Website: lowes
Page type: review-order
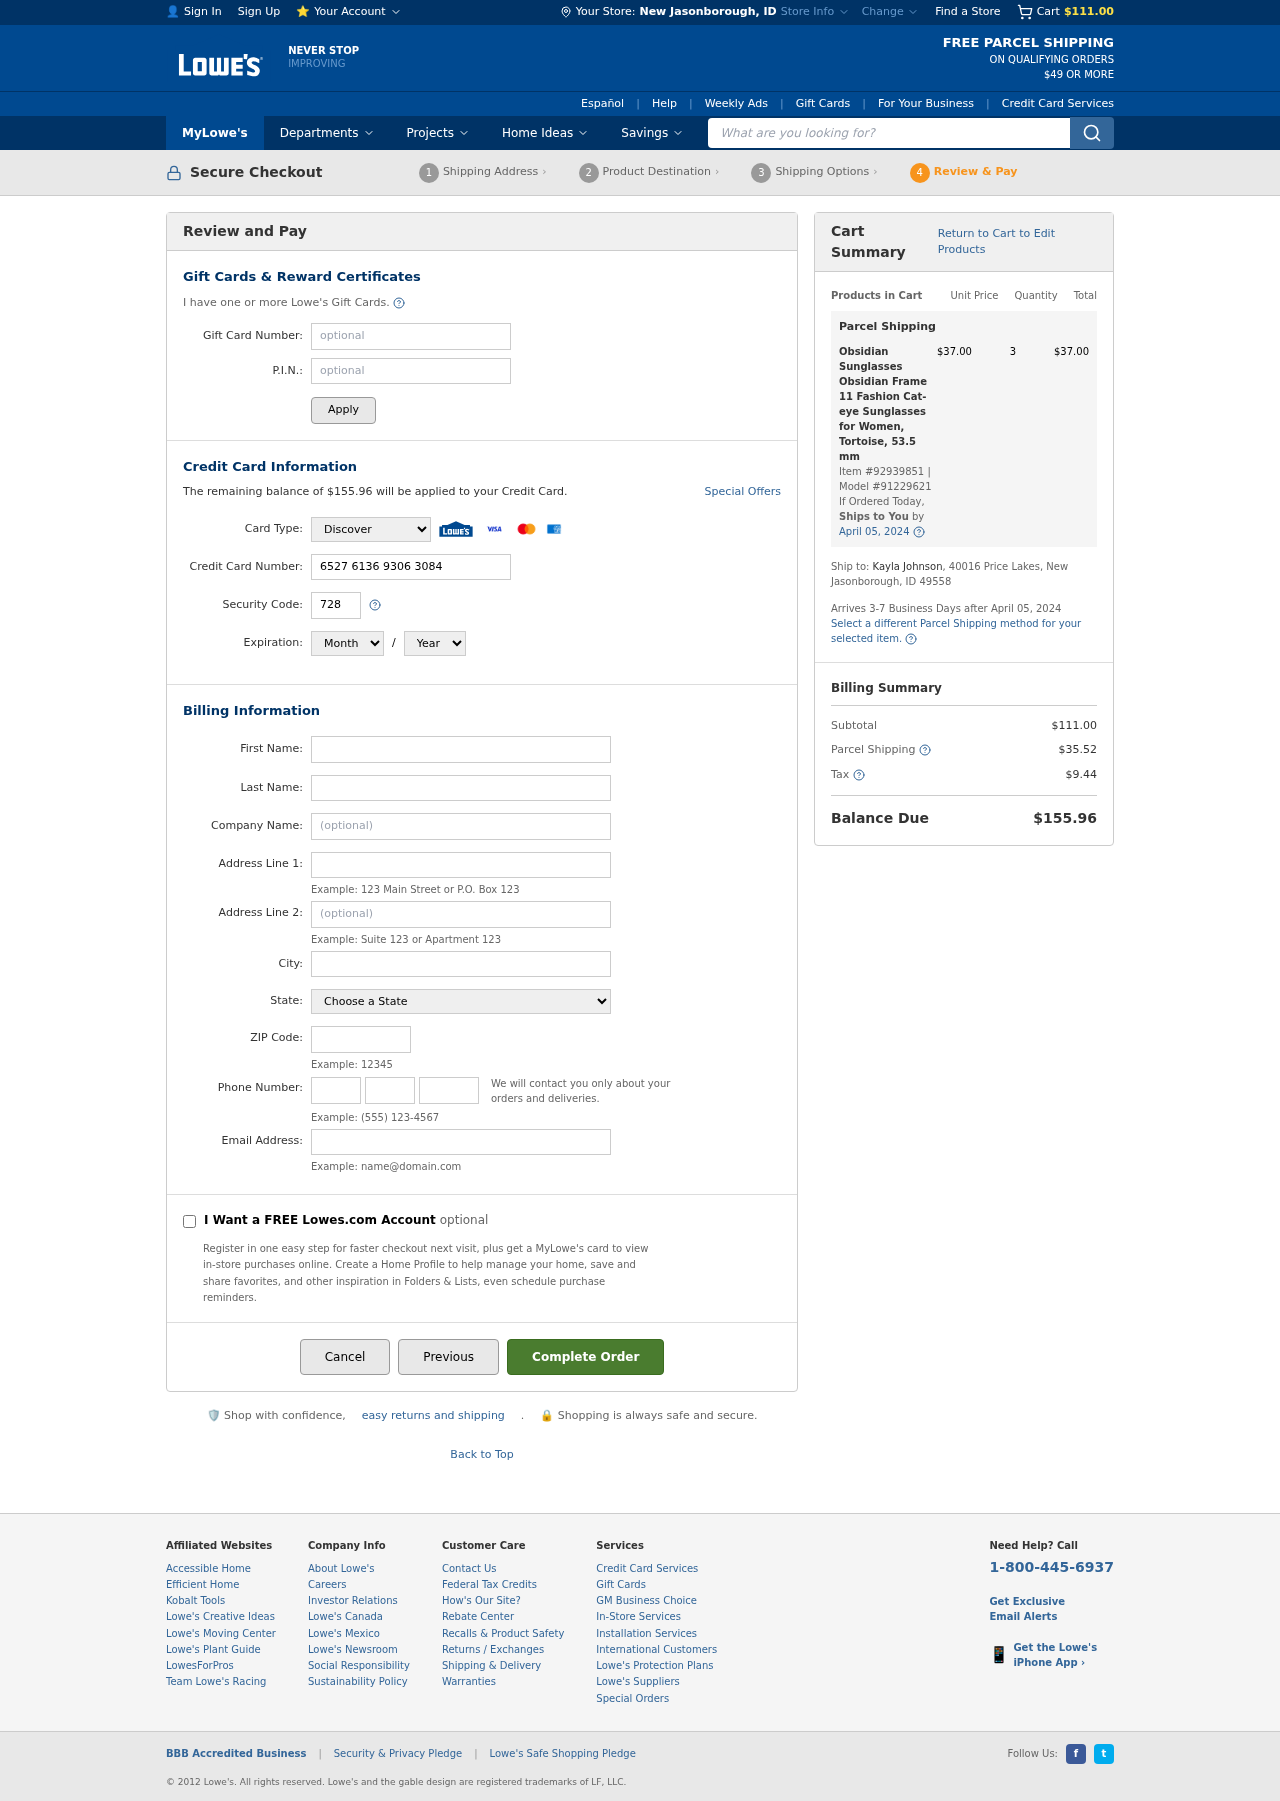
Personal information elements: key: PII_CARD_CVV
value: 728
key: PII_CARD_EXPIRY_MONTH
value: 02
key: PII_CARD_EXPIRY_YEAR
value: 29
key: PII_CARD_NUMBER
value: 6527 6136 9306 3084
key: PII_CARD_TYPE
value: Discover
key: PII_CITY
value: New Jasonborough
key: PII_CITY_STATE
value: New Jasonborough, ID
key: PII_COMPANY
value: Snyder Group
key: PII_EMAIL
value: kaylajohnson@hotmail.com
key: PII_FIRSTNAME
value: Kayla
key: PII_LASTNAME
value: Johnson
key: PII_PHONE_AREA
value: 396
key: PII_PHONE_PREFIX
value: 300
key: PII_PHONE_SUFFIX
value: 7224
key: PII_POSTCODE
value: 49558
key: PII_STATE
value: Idaho
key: PII_STREET
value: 40016 Price Lakes
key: PII_STREET2
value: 40016 Price Lakes
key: PII_STREET2
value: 0548 Wright Drive
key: PII_FULLNAME2
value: Kayla Johnson
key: PII_CITY_STATE_ZIP2
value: New Jasonborough, ID 49558
Product elements: key: PRODUCT1_NAME
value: Obsidian Sunglasses Obsidian Frame 11 Fashion Cat-eye Sunglasses for Women, Tortoise, 53.5 mm
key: PRODUCT1_PRICE
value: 37
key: PRODUCT1_QUANTITY
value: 3
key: PRODUCT1_ITEM_NUMBER
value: Item #92939851
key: PRODUCT1_MODEL_NUMBER
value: Model #91229621
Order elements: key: ORDER_SUBTOTAL
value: $111.00
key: ORDER_BALANCE_DUE
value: $155.96
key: ORDER_SHIPPING_DATE
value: April 05, 2024
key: ORDER_ITEM_TOTAL
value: $37.00
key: ORDER_SHIPPING_DATE2
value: April 05, 2024
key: ORDER_SHIPPING_COST
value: $35.52
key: ORDER_TAX
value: $9.44
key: ORDER_TOTAL
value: $155.96
Search elements: key: HEADER_SEARCH
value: What are you looking for?